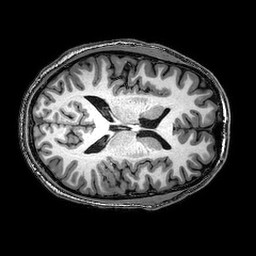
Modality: T1w
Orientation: axial
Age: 23
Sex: male
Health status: healthy
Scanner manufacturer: philips
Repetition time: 0.008288 s
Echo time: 0.00381 s